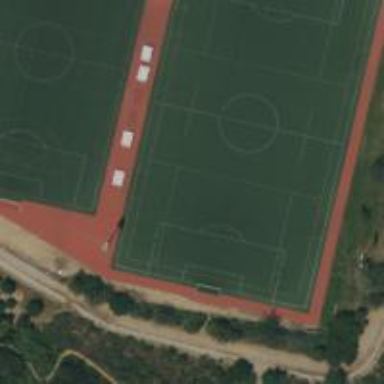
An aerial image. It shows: Soccer pitch for leisure land activities.